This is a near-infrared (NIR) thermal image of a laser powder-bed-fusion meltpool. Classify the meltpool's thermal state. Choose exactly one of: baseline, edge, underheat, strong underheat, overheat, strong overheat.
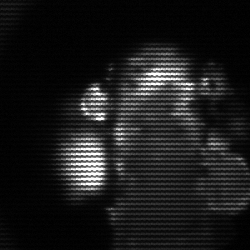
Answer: strong underheat